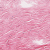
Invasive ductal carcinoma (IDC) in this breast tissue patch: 0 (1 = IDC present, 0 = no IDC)